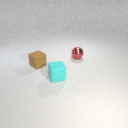
small cyan rubber cube to the right of small brown rubber cube